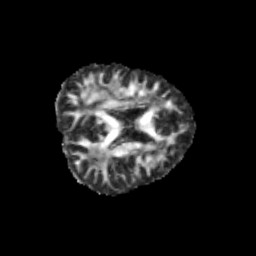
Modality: FA
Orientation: axial
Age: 12
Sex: female
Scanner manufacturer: siemens
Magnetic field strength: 3 T
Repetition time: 3.8 s
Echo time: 0.07 s